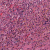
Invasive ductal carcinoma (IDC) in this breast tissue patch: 0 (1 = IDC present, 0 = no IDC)